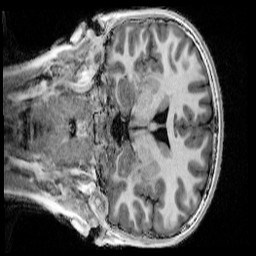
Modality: UNIT1_denoised
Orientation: coronal
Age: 11
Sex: male
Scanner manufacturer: siemens
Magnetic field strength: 3 T
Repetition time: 4 s
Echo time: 0.00303 s